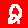
Digit: 2